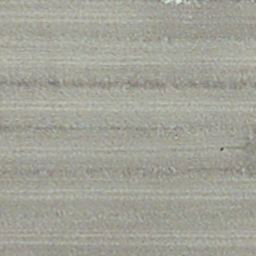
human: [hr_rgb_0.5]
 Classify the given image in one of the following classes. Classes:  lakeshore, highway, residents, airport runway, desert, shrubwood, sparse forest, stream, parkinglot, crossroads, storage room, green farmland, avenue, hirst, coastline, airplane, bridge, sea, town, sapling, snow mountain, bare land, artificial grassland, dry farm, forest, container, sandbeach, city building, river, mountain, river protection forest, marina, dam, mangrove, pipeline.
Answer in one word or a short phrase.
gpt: dry farm